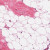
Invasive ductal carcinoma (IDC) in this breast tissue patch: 0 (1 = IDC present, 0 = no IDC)